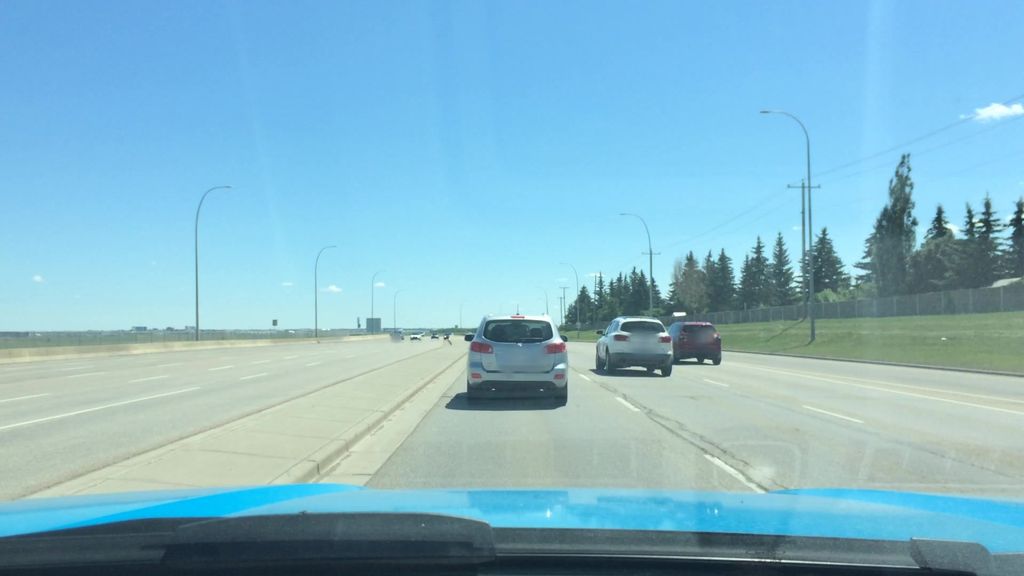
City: calgary